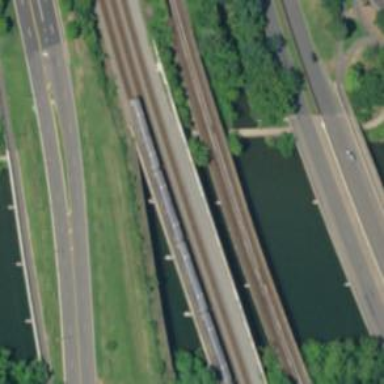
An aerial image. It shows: Bridge with electrified rail.